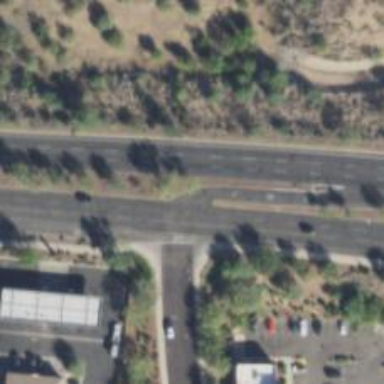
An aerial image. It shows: Secondary link road with asphalt surface.